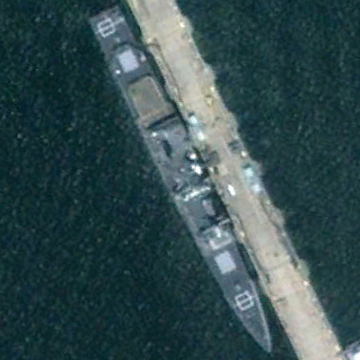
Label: cruiser